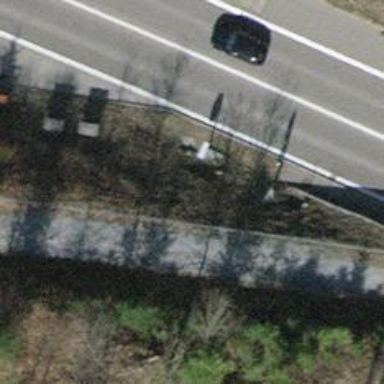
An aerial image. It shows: Variable message sign.